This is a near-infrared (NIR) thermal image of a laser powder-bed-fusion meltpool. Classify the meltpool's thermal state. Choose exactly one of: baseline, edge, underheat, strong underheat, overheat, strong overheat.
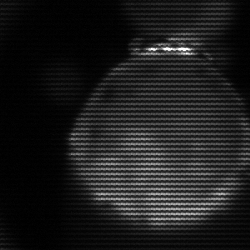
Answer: edge